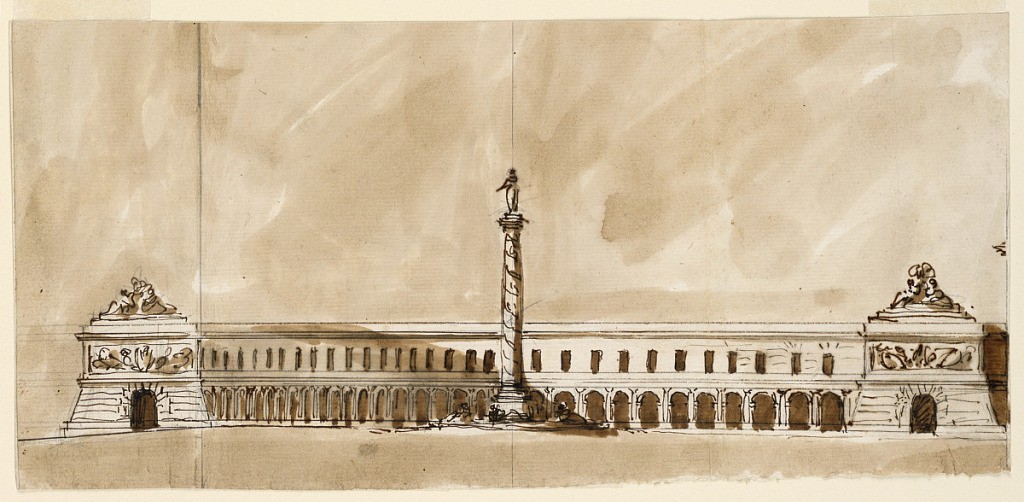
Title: Design for a Square
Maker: Giuseppe Barberi, Italian, 1746–1809
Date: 1746–1809
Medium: Pen and brown ink, brush and brown wash, graphite on off-white laid paper, lined
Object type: Drawing
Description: Design for a Square.